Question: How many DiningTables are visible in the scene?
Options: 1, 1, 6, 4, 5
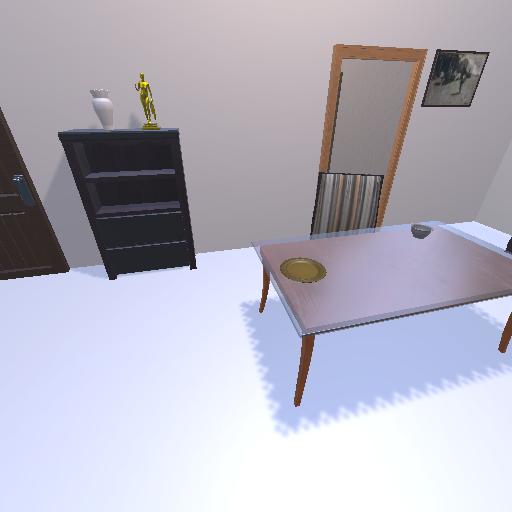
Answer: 1